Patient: sex M, age 38
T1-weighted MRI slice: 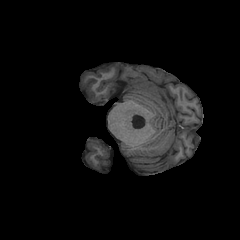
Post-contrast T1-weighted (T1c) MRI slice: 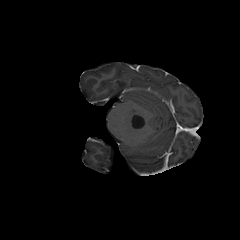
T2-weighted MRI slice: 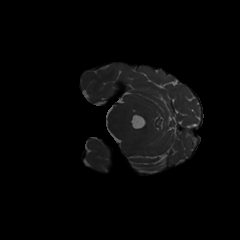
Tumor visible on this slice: no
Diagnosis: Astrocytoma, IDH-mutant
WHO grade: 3